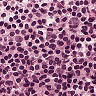
Metastatic tissue present: no